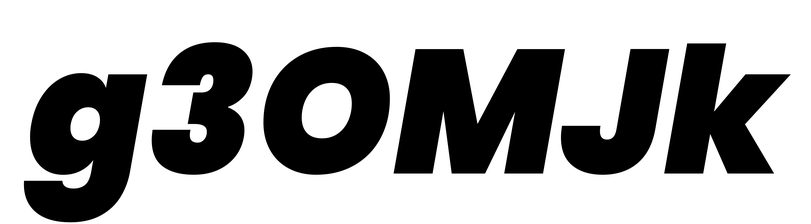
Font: Poppins-BlackItalic